Question: I've got a problem which drives me crazy. I searched on the internet but all i could find was: The data on which the foreign key references, is not inserted. Well, I checked it like 100 times, they are inserted.
My tables are:
Stundenanfrage:
'''
CREATE TABLE IF NOT EXISTS Stundenanfrage(
LehrerKuerzel CHAR(10),
Anfangszeit TIMESTAMP,
Endzeit TIMESTAMP,
StundeGehalten TINYINT,
Akzeptiert TINYINT,
Lernprozess TEXT,
Sterne INT, -- 1-5 1 schlecht; 5 gut
BetrauNr INT REFERENCES ILB_Betrauung(BetrauNr),
PRIMARY KEY(LehrerKuerzel, Anfangszeit, Endzeit, BetrauNr),
FOREIGN KEY(LehrerKuerzel, Anfangszeit, Endzeit) REFERENCES Lehrerzeiten(LehrerKuerzel, Anfangszeit, Endzeit)
);
'''
Lehrerzeiten:
'''
CREATE TABLE IF NOT EXISTS Lehrerzeiten(
LehrerKuerzel CHAR(10) REFERENCES ILB_Lehrer,
Anfangszeit TIMESTAMP ,
Endzeit TIMESTAMP ,
Einzelunterricht TINYINT(1) DEFAULT 0,
Thema VARCHAR(100),
PRIMARY KEY(LehrerKuerzel, Anfangszeit, Endzeit)
);
'''
And ilb_betrauung:
'''
CREATE TABLE IF NOT EXISTS ILB_Betrauung(
BetrauNr INT PRIMARY KEY AUTO_INCREMENT,
LehrerKuerzel CHAR(10) REFERENCES ilb_lehrer,
MatNr CHAR(20) REFERENCES fw_schueler,
zweckmaessig_erachtet_Lehrer TINYINT,
zweckmaessig_erachtet_Schueler TINYINT,
Betrauung_AV TINYINT,
Eltern_informiert TINYINT
);
'''
The inserted data:

My update query looks like this:
'''
UPDATE stundenanfrage SET Akzeptiert = 1
WHERE LehrerKuerzel = "bb" AND Anfangszeit = "2017-02-20 12:20:00" AND
Endzeit = "2017-02-20 13:00:00";
'''
and threw an error:
'''
Error Code: 1452. Cannot add or update a child row: a foreign key constraint fails ('db_ilb'.'stundenanfrage', CONSTRAINT 'stundenanfrage_ibfk_1' FOREIGN KEY ('LehrerKuerzel', 'Anfangszeit', 'Endzeit') REFERENCES 'lehrerzeiten' ('LehrerKuerzel', 'Anfangszeit', 'Endzeit')
'''
I also joined all tables and selected that particular record I wanted to update:
'''
SELECT * FROM stundenanfrage s
JOIN lehrerzeiten l ON s.Lehrerkuerzel = l.Lehrerkuerzel AND s.Anfangszeit =
l.Anfangszeit AND s.Endzeit = l.Endzeit
WHERE l.LehrerKuerzel = "bb" AND l.Anfangszeit = "2017-02-20 12:20:00" AND
l.Endzeit = "2017-02-20 13:00:00" AND s.BetrauNr = 1;
'''
The output was that one record I wanted to update. I also asked my teacher about this error and she had no clue either.
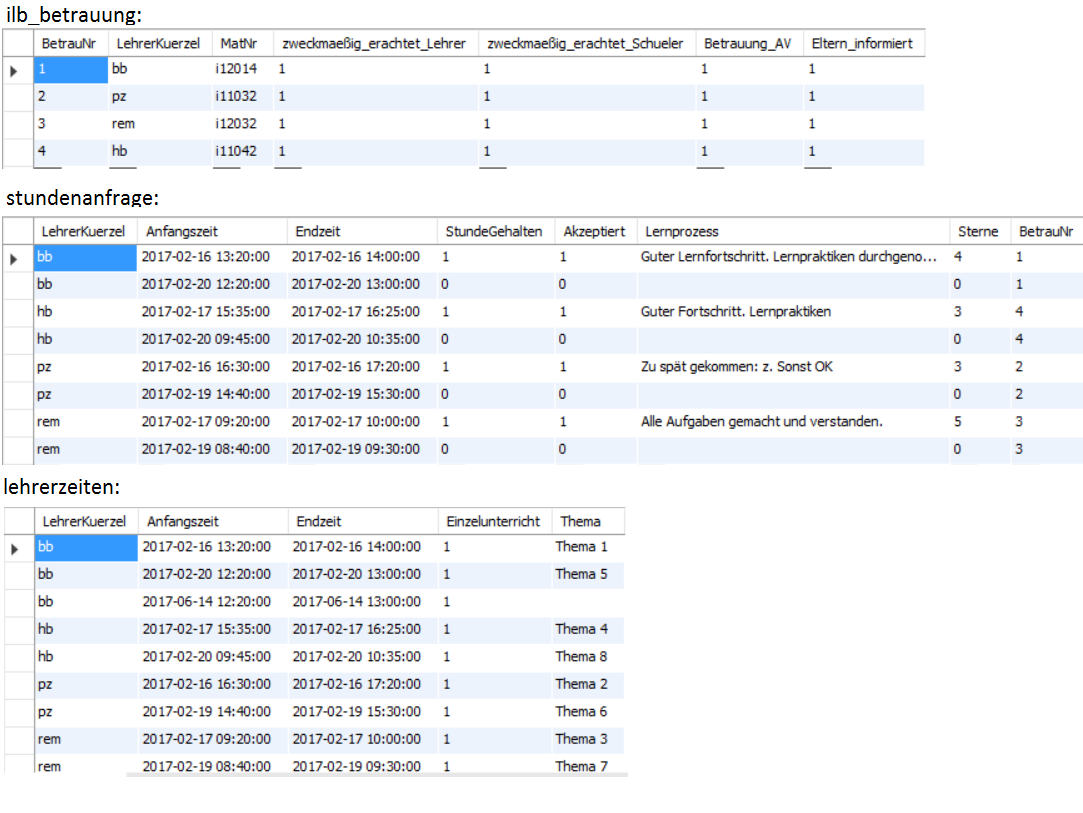
Answer: Check 'Extra':
'''
mysql> DESC 'Stundenanfrage';
+----------------+------------+------+-----+-------------------+-----------------------------+
| Field | Type | Null | Key | Default | Extra |
+----------------+------------+------+-----+-------------------+-----------------------------+
| LehrerKuerzel | char(10) | NO | PRI | NULL | |
| Anfangszeit | timestamp | NO | PRI | CURRENT_TIMESTAMP | on update CURRENT_TIMESTAMP |
| Endzeit | timestamp | NO | PRI | NULL | |
| StundeGehalten | tinyint(4) | YES | | NULL | |
| Akzeptiert | tinyint(4) | YES | | NULL | |
| Lernprozess | text | YES | | NULL | |
| Sterne | int(11) | YES | | NULL | |
| BetrauNr | int(11) | NO | PRI | NULL | |
+----------------+------------+------+-----+-------------------+-----------------------------+
8 rows in set (0.00 sec)
'''
See: <URL>.
Try:
'''
CREATE TABLE IF NOT EXISTS Stundenanfrage (
LehrerKuerzel CHAR(10),
Anfangszeit TIMESTAMP DEFAULT CURRENT_TIMESTAMP,
Endzeit TIMESTAMP,
StundeGehalten TINYINT,
Akzeptiert TINYINT,
Lernprozess TEXT,
Sterne INT, -- 1-5 1 schlecht; 5 gut
BetrauNr INT REFERENCES ILB_Betrauung(BetrauNr),
PRIMARY KEY(LehrerKuerzel, Anfangszeit, Endzeit, BetrauNr),
FOREIGN KEY(LehrerKuerzel, Anfangszeit, Endzeit)
REFERENCES Lehrerzeiten(LehrerKuerzel, Anfangszeit, Endzeit)
);
mysql> DESC 'Stundenanfrage';
+----------------+------------+------+-----+-------------------+-------+
| Field | Type | Null | Key | Default | Extra |
+----------------+------------+------+-----+-------------------+-------+
| LehrerKuerzel | char(10) | NO | PRI | NULL | |
| Anfangszeit | timestamp | NO | PRI | CURRENT_TIMESTAMP | |
| Endzeit | timestamp | NO | PRI | NULL | |
| StundeGehalten | tinyint(4) | YES | | NULL | |
| Akzeptiert | tinyint(4) | YES | | NULL | |
| Lernprozess | text | YES | | NULL | |
| Sterne | int(11) | YES | | NULL | |
| BetrauNr | int(11) | NO | PRI | NULL | |
+----------------+------------+------+-----+-------------------+-------+
8 rows in set (0.00 sec)
'''